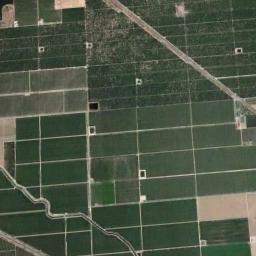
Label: rectangular_farmland